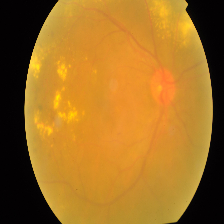
Diabetic retinopathy grade: Proliferative DR